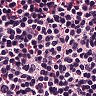
Metastatic tissue present: no